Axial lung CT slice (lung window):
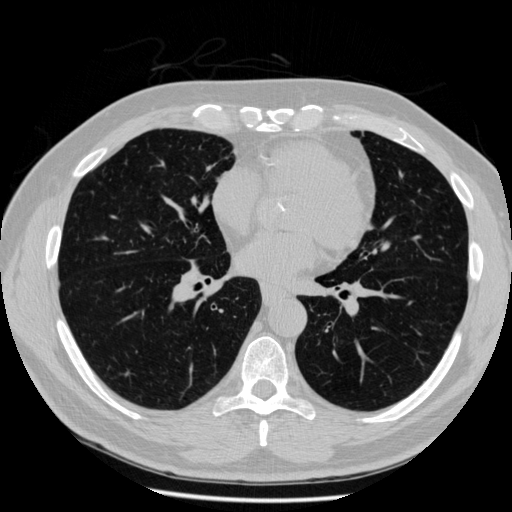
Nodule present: no